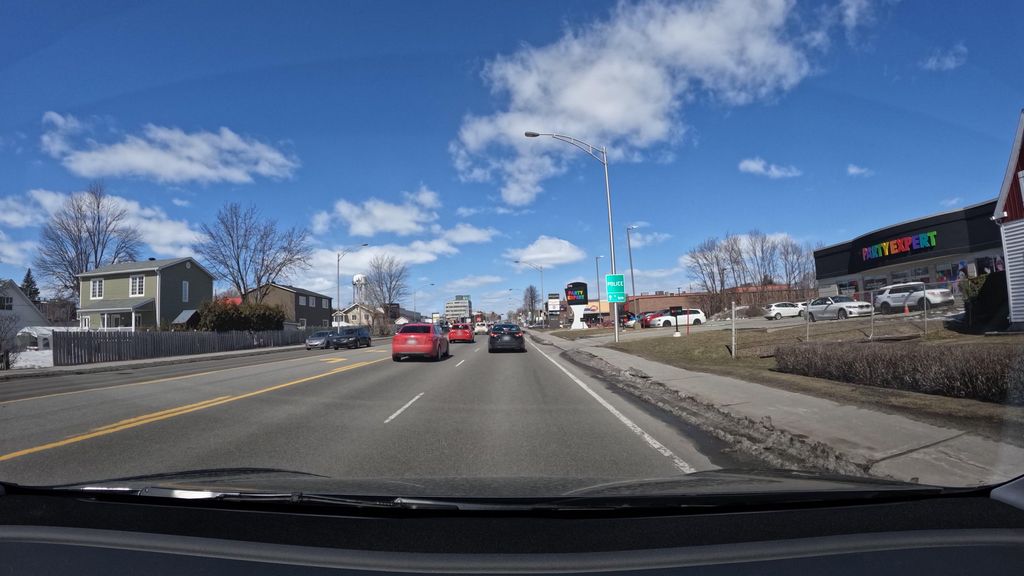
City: montreal